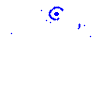
Particle: pion